Chest X-ray. View position: PA
Patient age: 37
Patient sex: F
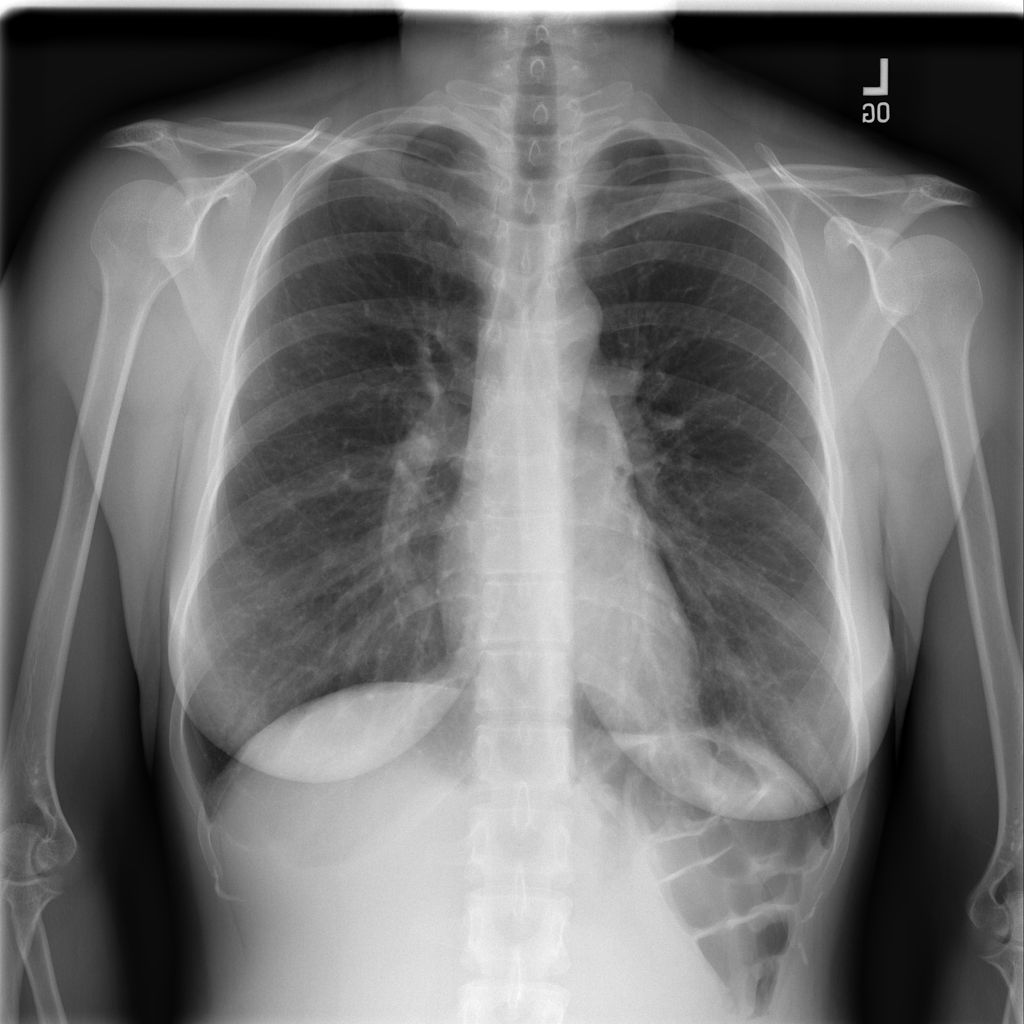
Finding: Pneumothorax